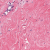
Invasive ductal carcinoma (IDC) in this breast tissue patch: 0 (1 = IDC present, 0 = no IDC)